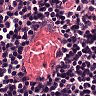
Metastatic tissue present: no